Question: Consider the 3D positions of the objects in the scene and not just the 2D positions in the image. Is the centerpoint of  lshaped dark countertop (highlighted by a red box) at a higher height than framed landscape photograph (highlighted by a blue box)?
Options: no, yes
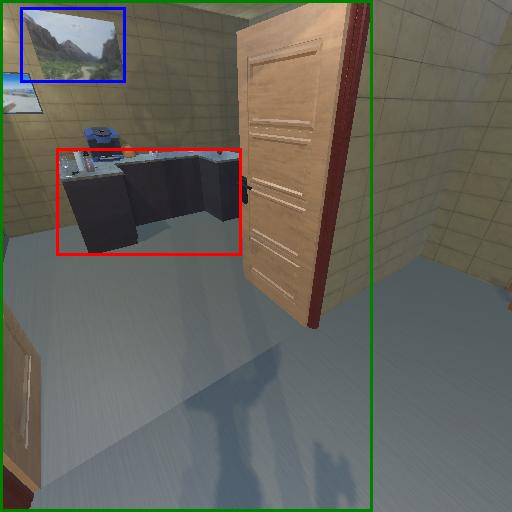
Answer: no